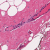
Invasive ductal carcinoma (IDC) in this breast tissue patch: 0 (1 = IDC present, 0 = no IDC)